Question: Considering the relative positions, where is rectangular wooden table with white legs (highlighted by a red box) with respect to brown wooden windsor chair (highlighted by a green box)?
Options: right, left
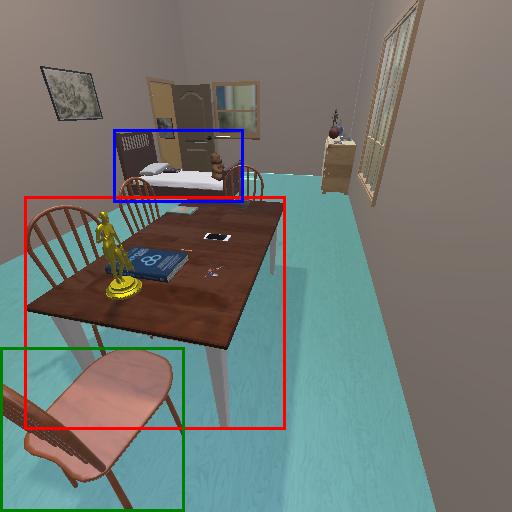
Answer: right